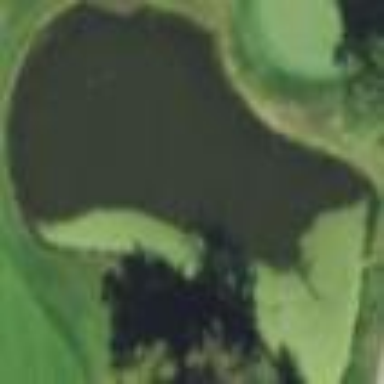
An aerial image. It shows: Picturesque scene of golf course with lateral water hazard.